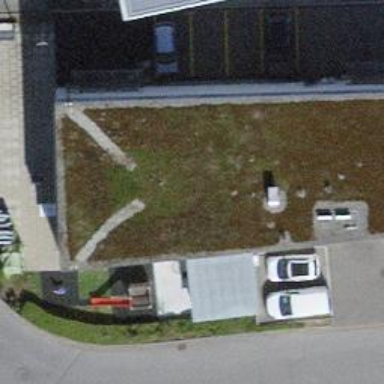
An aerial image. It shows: Fast food establishment.